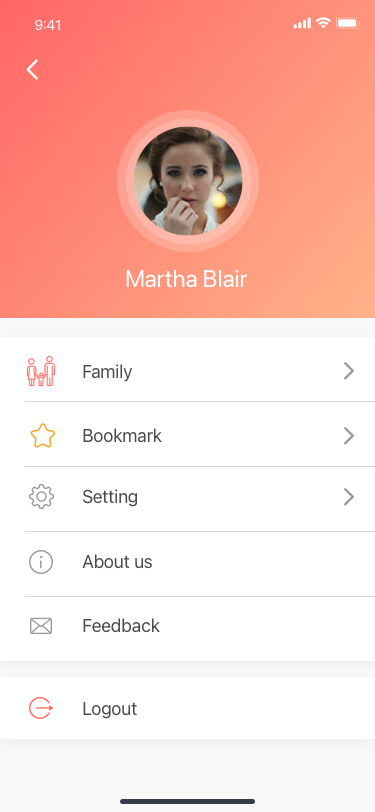
Text in this UI design:
About us
Logout
Feedback
Family
Bookmark
Setting
Martha Blair